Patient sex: M
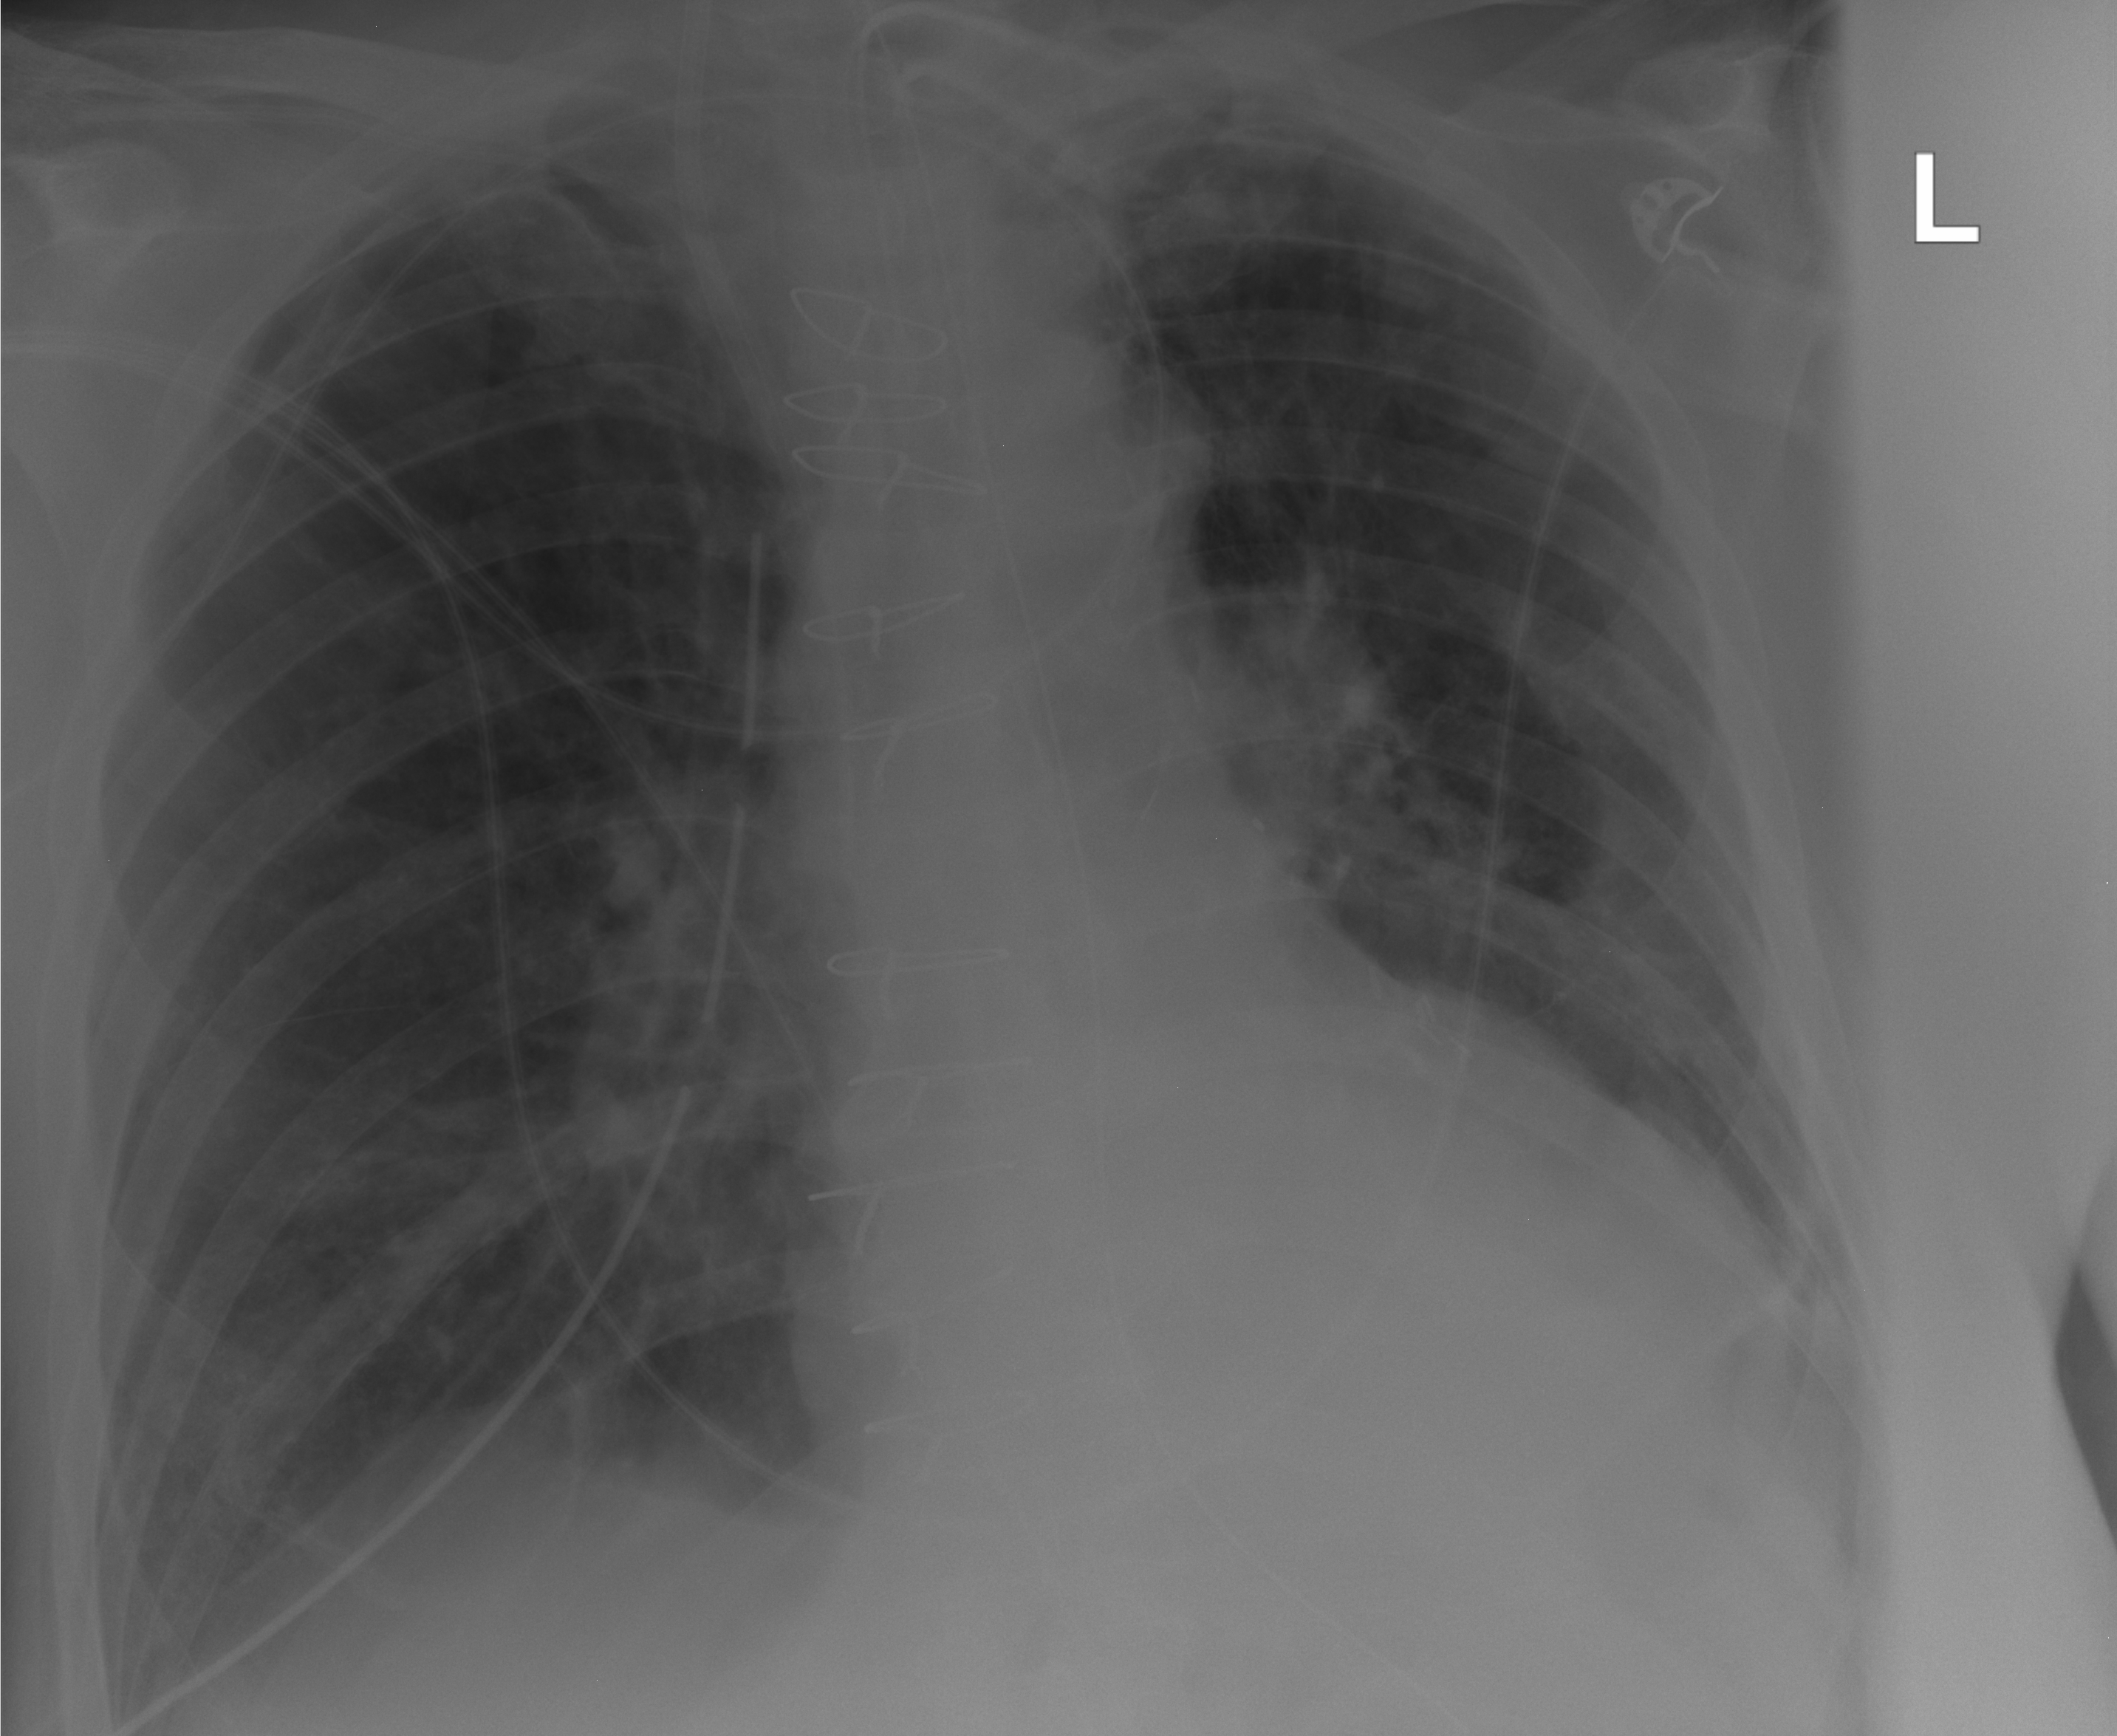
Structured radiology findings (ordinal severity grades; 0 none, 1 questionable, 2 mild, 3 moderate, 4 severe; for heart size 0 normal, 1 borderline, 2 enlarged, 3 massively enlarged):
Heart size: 2
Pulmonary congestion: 1
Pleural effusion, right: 1
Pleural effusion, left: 2
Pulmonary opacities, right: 1
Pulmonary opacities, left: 1
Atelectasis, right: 2
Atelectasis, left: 2